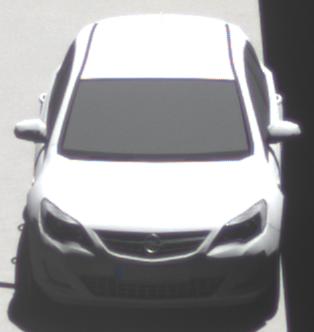
Make: Opel
Model: Astra 1.4 ecoFlex
Detailed model: Astra (J)
Model produced from: 2009/12
Model produced until: 2010/12
Doors: 5
Color: white
Road condition: dry road
Daytime: midday
Contrast: high contrast